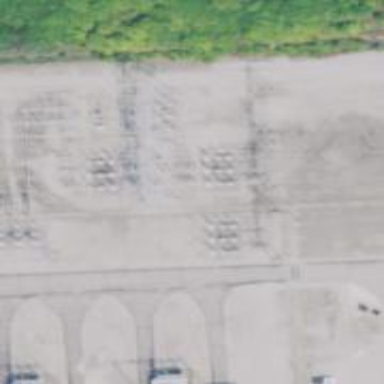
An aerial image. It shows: Switch for power supply.